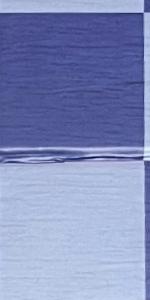
Label: Empty